Question: I would like to point my root domain ('abc.example') into cloudfront CNAME record ('xxx.cloudfront.net'). However, CNAME with @ as Host is not allowed at GoDaddy.

I wish 'https://abc.example' is able to point to 'xxx.cloudfront.net'.
How can I make the change?
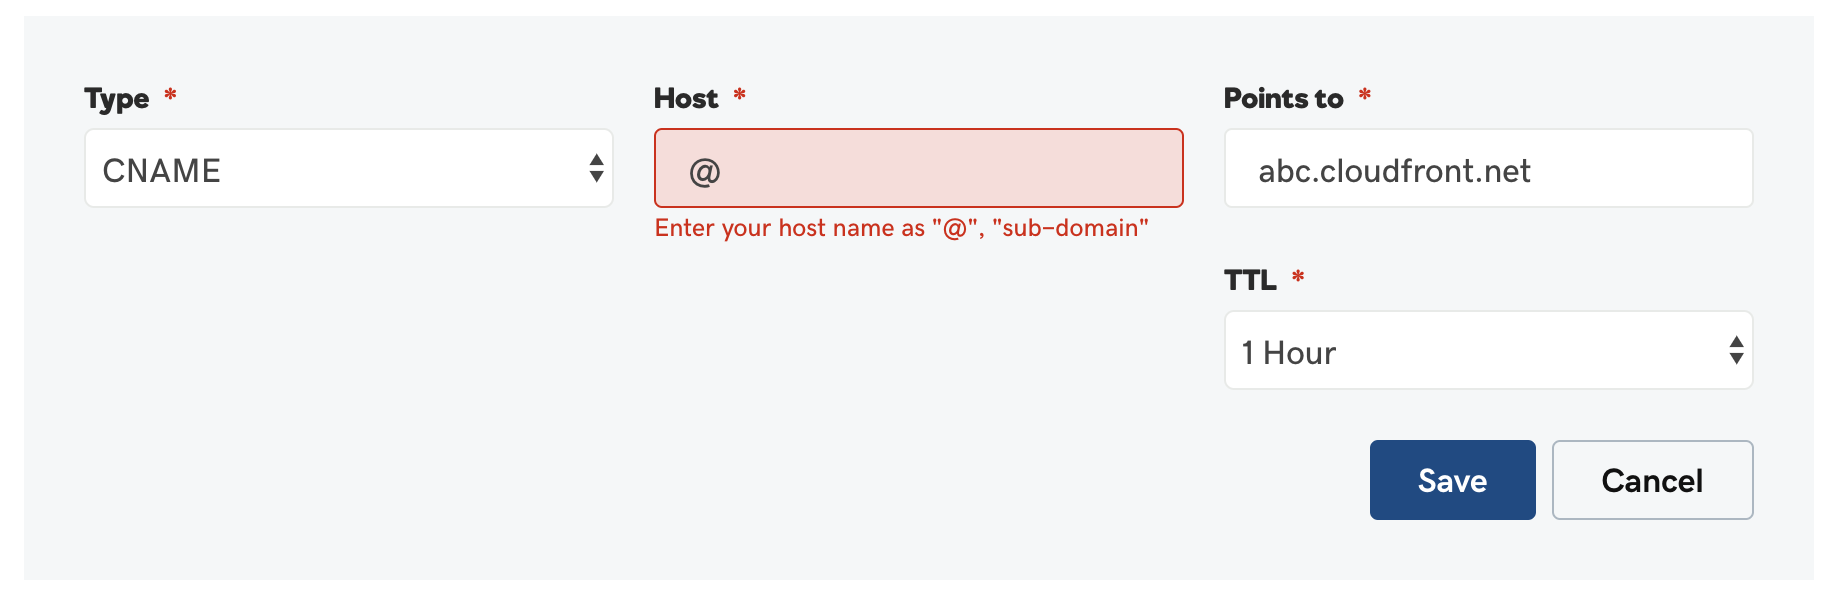
Answer: You can redirect your own custom domain name to Amazon CloudFront but instead of a third-party DNS service.
From <URL>:
> If you want to use your own domain name, use Amazon Route 53 to create an <URL> When Route 53 receives a DNS query that matches the name and type of an alias record, Route 53 responds with the domain name that is associated with your distribution.
The steps are:
- 'A'- 'Alias = Yes'-
Please note that additional steps are required if you wish to use HTTPS (SSL) for the distribution. Using SNI is free, but dedicated IP addresses are expensive. See: <URL>